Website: walmart
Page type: payment
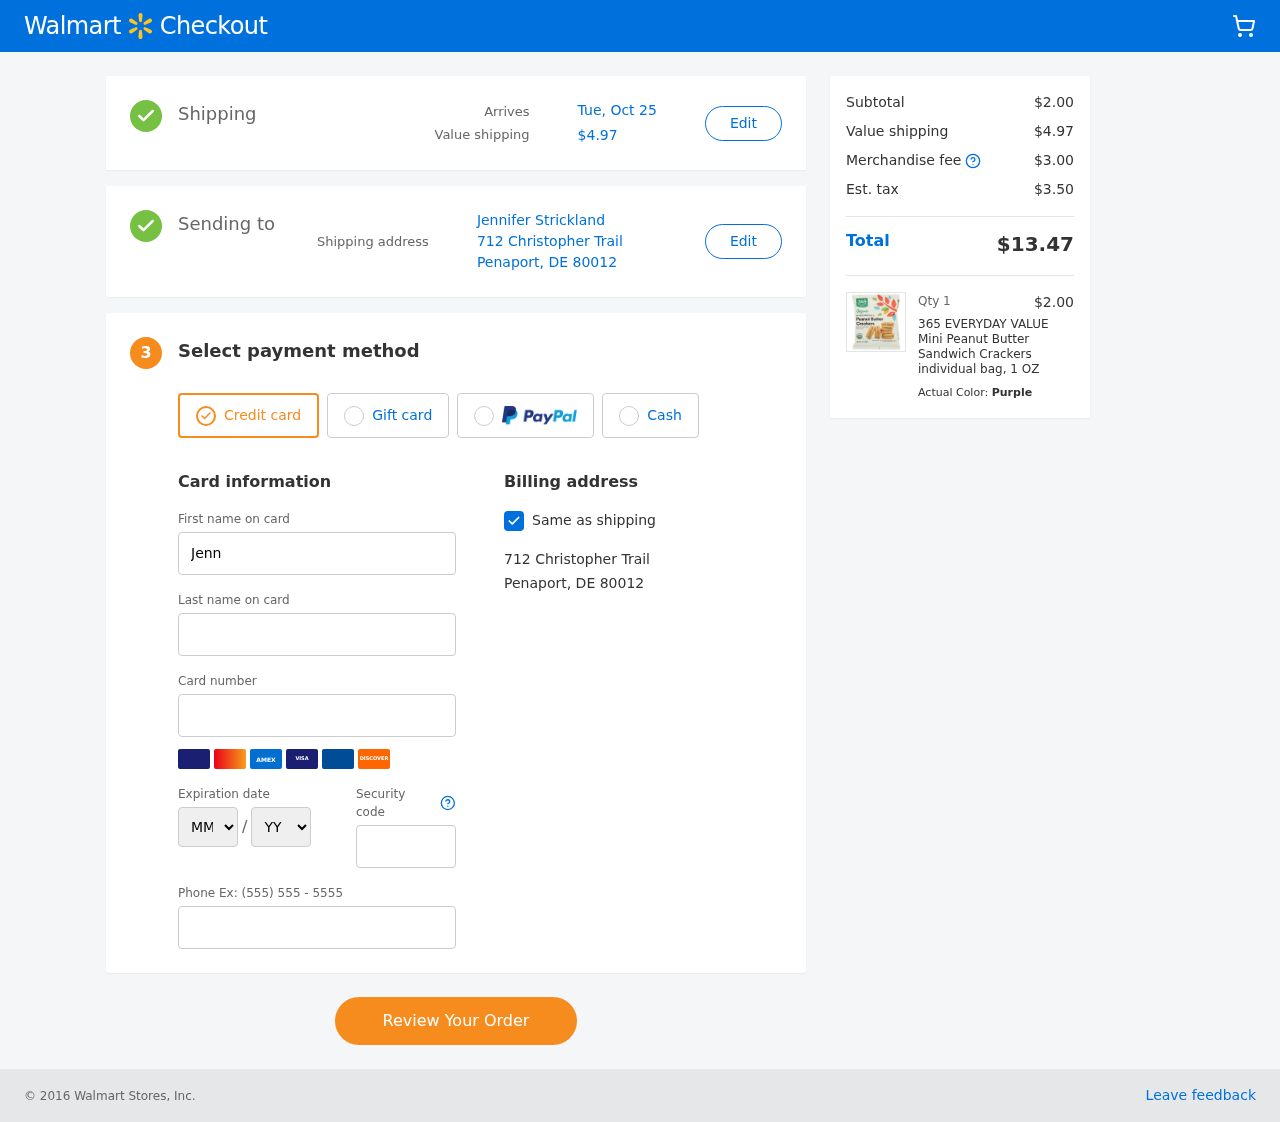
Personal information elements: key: PII_CARD_EXPIRY_MONTH
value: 07
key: PII_CARD_EXPIRY_YEAR
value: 27
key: PII_CITY_STATE_ZIP
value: Penaport, DE 80012
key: PII_FULLNAME
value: Jennifer Strickland
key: PII_STREET
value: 712 Christopher Trail
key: PII_FIRSTNAME
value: Jennifer
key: PII_LASTNAME
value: Strickland
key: PII_CARD_NUMBER
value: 3700 8498 6516 850
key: PII_CARD_CVV
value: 4486
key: PII_PHONE
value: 8583333289
Product elements: key: PRODUCT1_NAME
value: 365 EVERYDAY VALUE Mini Peanut Butter Sandwich Crackers individual bag, 1 OZ
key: PRODUCT1_PRICE
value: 2
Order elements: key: ORDER_DELIVERY_DATE
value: Tue, Oct 25
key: ORDER_SHIPPING_COST
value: $4.97
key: ORDER_SUBTOTAL
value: $2.00
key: ORDER_MERCHANDISE_FEE
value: $3.00
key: ORDER_TAX
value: $3.50
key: ORDER_TOTAL
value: $13.47
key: ORDER_NUM_ITEMS
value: Qty 1